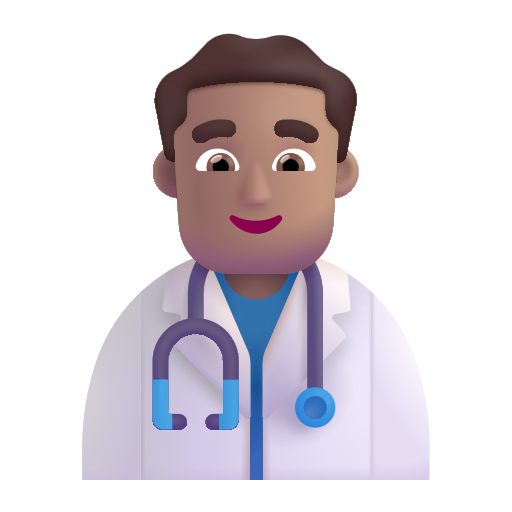
man health worker color